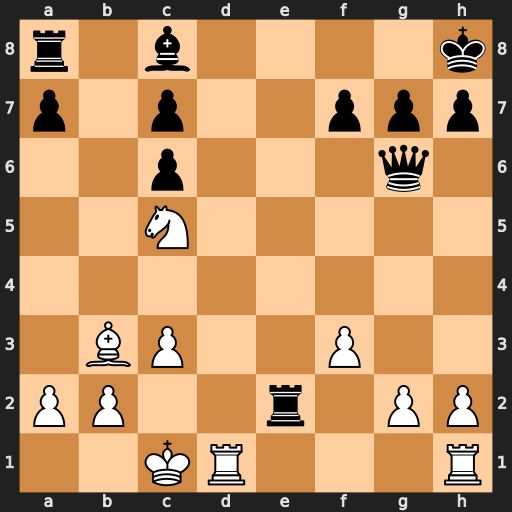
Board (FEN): r1b4k/p1p2ppp/2p3q1/2N5/8/1BP2P2/PP2r1PP/2KR3R
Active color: w
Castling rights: -
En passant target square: -
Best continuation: Rd8+ Re8 Rxe8#